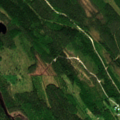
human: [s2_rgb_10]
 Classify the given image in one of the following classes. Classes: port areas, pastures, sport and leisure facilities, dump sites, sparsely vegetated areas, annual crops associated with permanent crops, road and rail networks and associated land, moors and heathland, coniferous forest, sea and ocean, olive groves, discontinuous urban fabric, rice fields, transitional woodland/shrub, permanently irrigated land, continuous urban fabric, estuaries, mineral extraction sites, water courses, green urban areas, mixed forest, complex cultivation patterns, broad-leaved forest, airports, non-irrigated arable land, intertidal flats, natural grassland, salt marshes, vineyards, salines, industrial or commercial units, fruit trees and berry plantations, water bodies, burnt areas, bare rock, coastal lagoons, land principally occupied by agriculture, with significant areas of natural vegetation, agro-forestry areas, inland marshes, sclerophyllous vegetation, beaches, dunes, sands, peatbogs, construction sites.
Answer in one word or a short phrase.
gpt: coniferous forest, mixed forest, transitional woodland/shrub